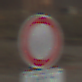
Verkehrszeichen: VerbotFahrzeugeAllerArt
Zusatzzeichen unten: BesondereFahrzeugeUndTransportgueter9
Umgebung: Outdoor, Suburban
Tageszeit: MorningAfternoon
Wetter: PartlyCloudy
Licht: Natural
Jahreszeit: NotSpecified
Kontrast: HighContrast